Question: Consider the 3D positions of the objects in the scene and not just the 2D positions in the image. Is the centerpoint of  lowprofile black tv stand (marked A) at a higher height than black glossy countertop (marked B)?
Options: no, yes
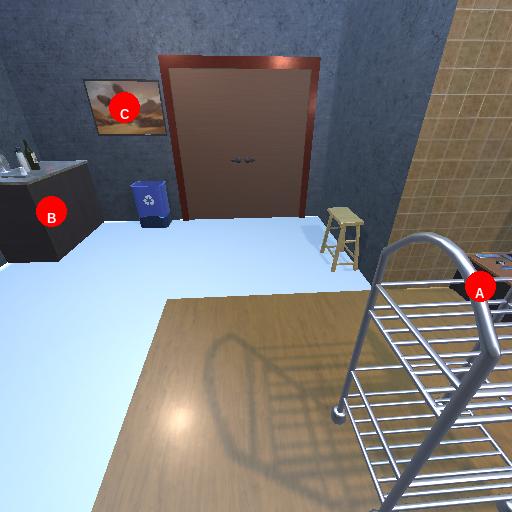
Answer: no